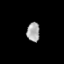
Tissue: prostate
Cell type: T cells
Senescence score: 0.3181
Nuclear area (px): 244
Mean DAPI intensity: 165.664